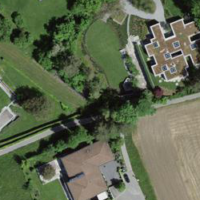
EUNIS habitat code: 55
Species observed at this site:
Juglans regia
Fagus sylvatica